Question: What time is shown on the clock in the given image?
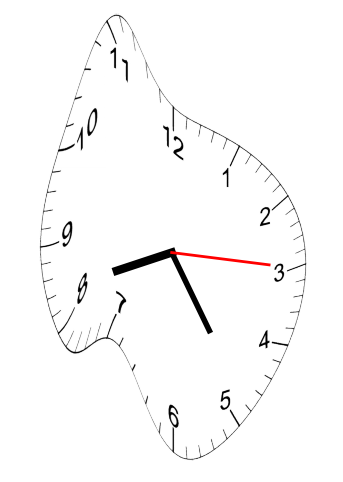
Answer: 08:24:15